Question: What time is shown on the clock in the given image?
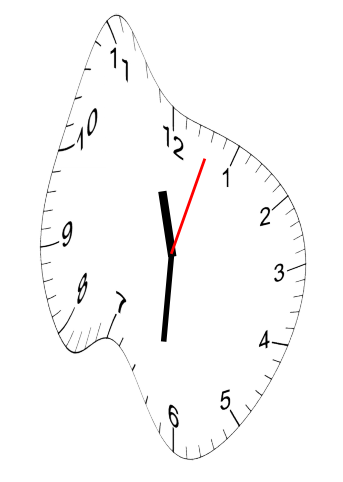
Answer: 11:31:03